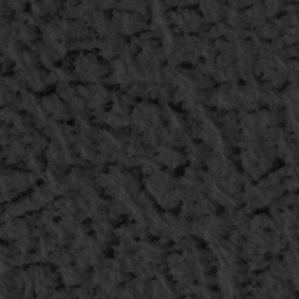
Label: frost